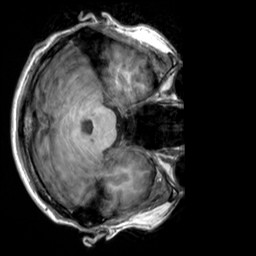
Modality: T1w
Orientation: axial
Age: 29
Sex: male
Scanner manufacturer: siemens
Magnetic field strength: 3 T
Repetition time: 2.3 s
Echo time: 0.00303 s